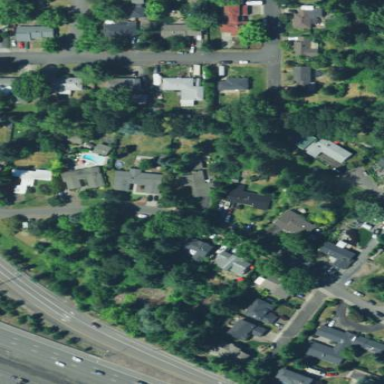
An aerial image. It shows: Residential area in rural setting.